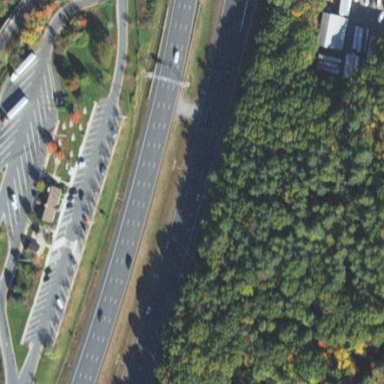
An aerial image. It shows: Rest area on the road.